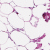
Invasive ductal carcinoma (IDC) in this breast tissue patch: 0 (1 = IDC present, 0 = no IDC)